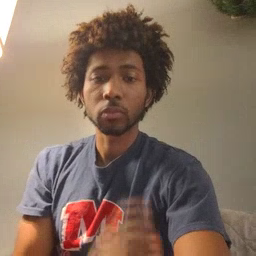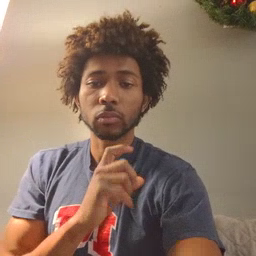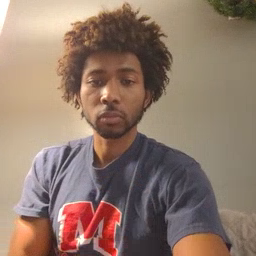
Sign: garbage